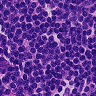
Metastatic tissue present: no